Field crop: maize
Growth stage: 2
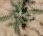
Species: atriplex